Chest X-ray:
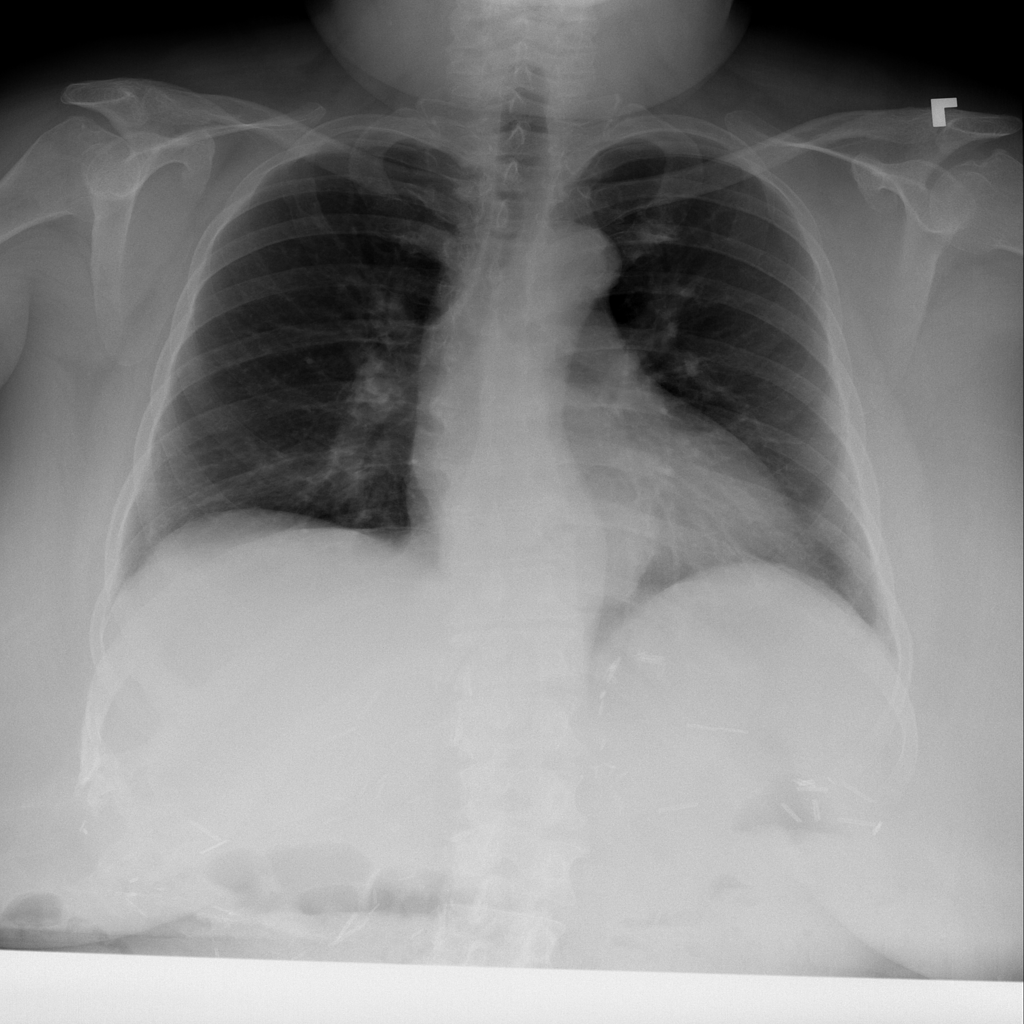
No abnormal finding: yes